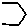
Label: hexagon